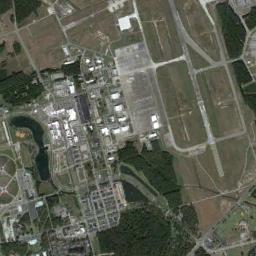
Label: airport